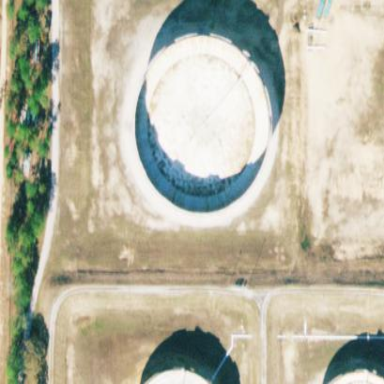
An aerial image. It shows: Storage tank that is man-made.